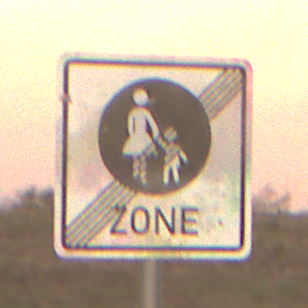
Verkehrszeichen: EndeFussgaengerzone
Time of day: SunriseSunset
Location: Outdoor (Nature)
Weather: PartlyCloudy
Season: NotSpecified
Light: Natural